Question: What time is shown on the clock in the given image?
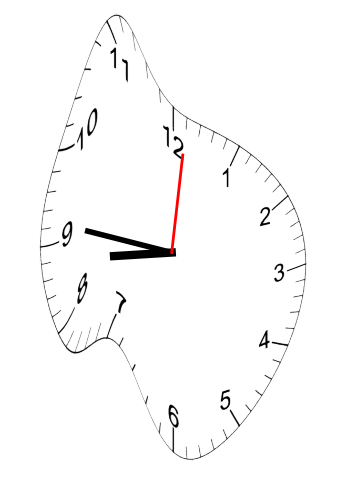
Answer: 08:46:01